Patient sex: M
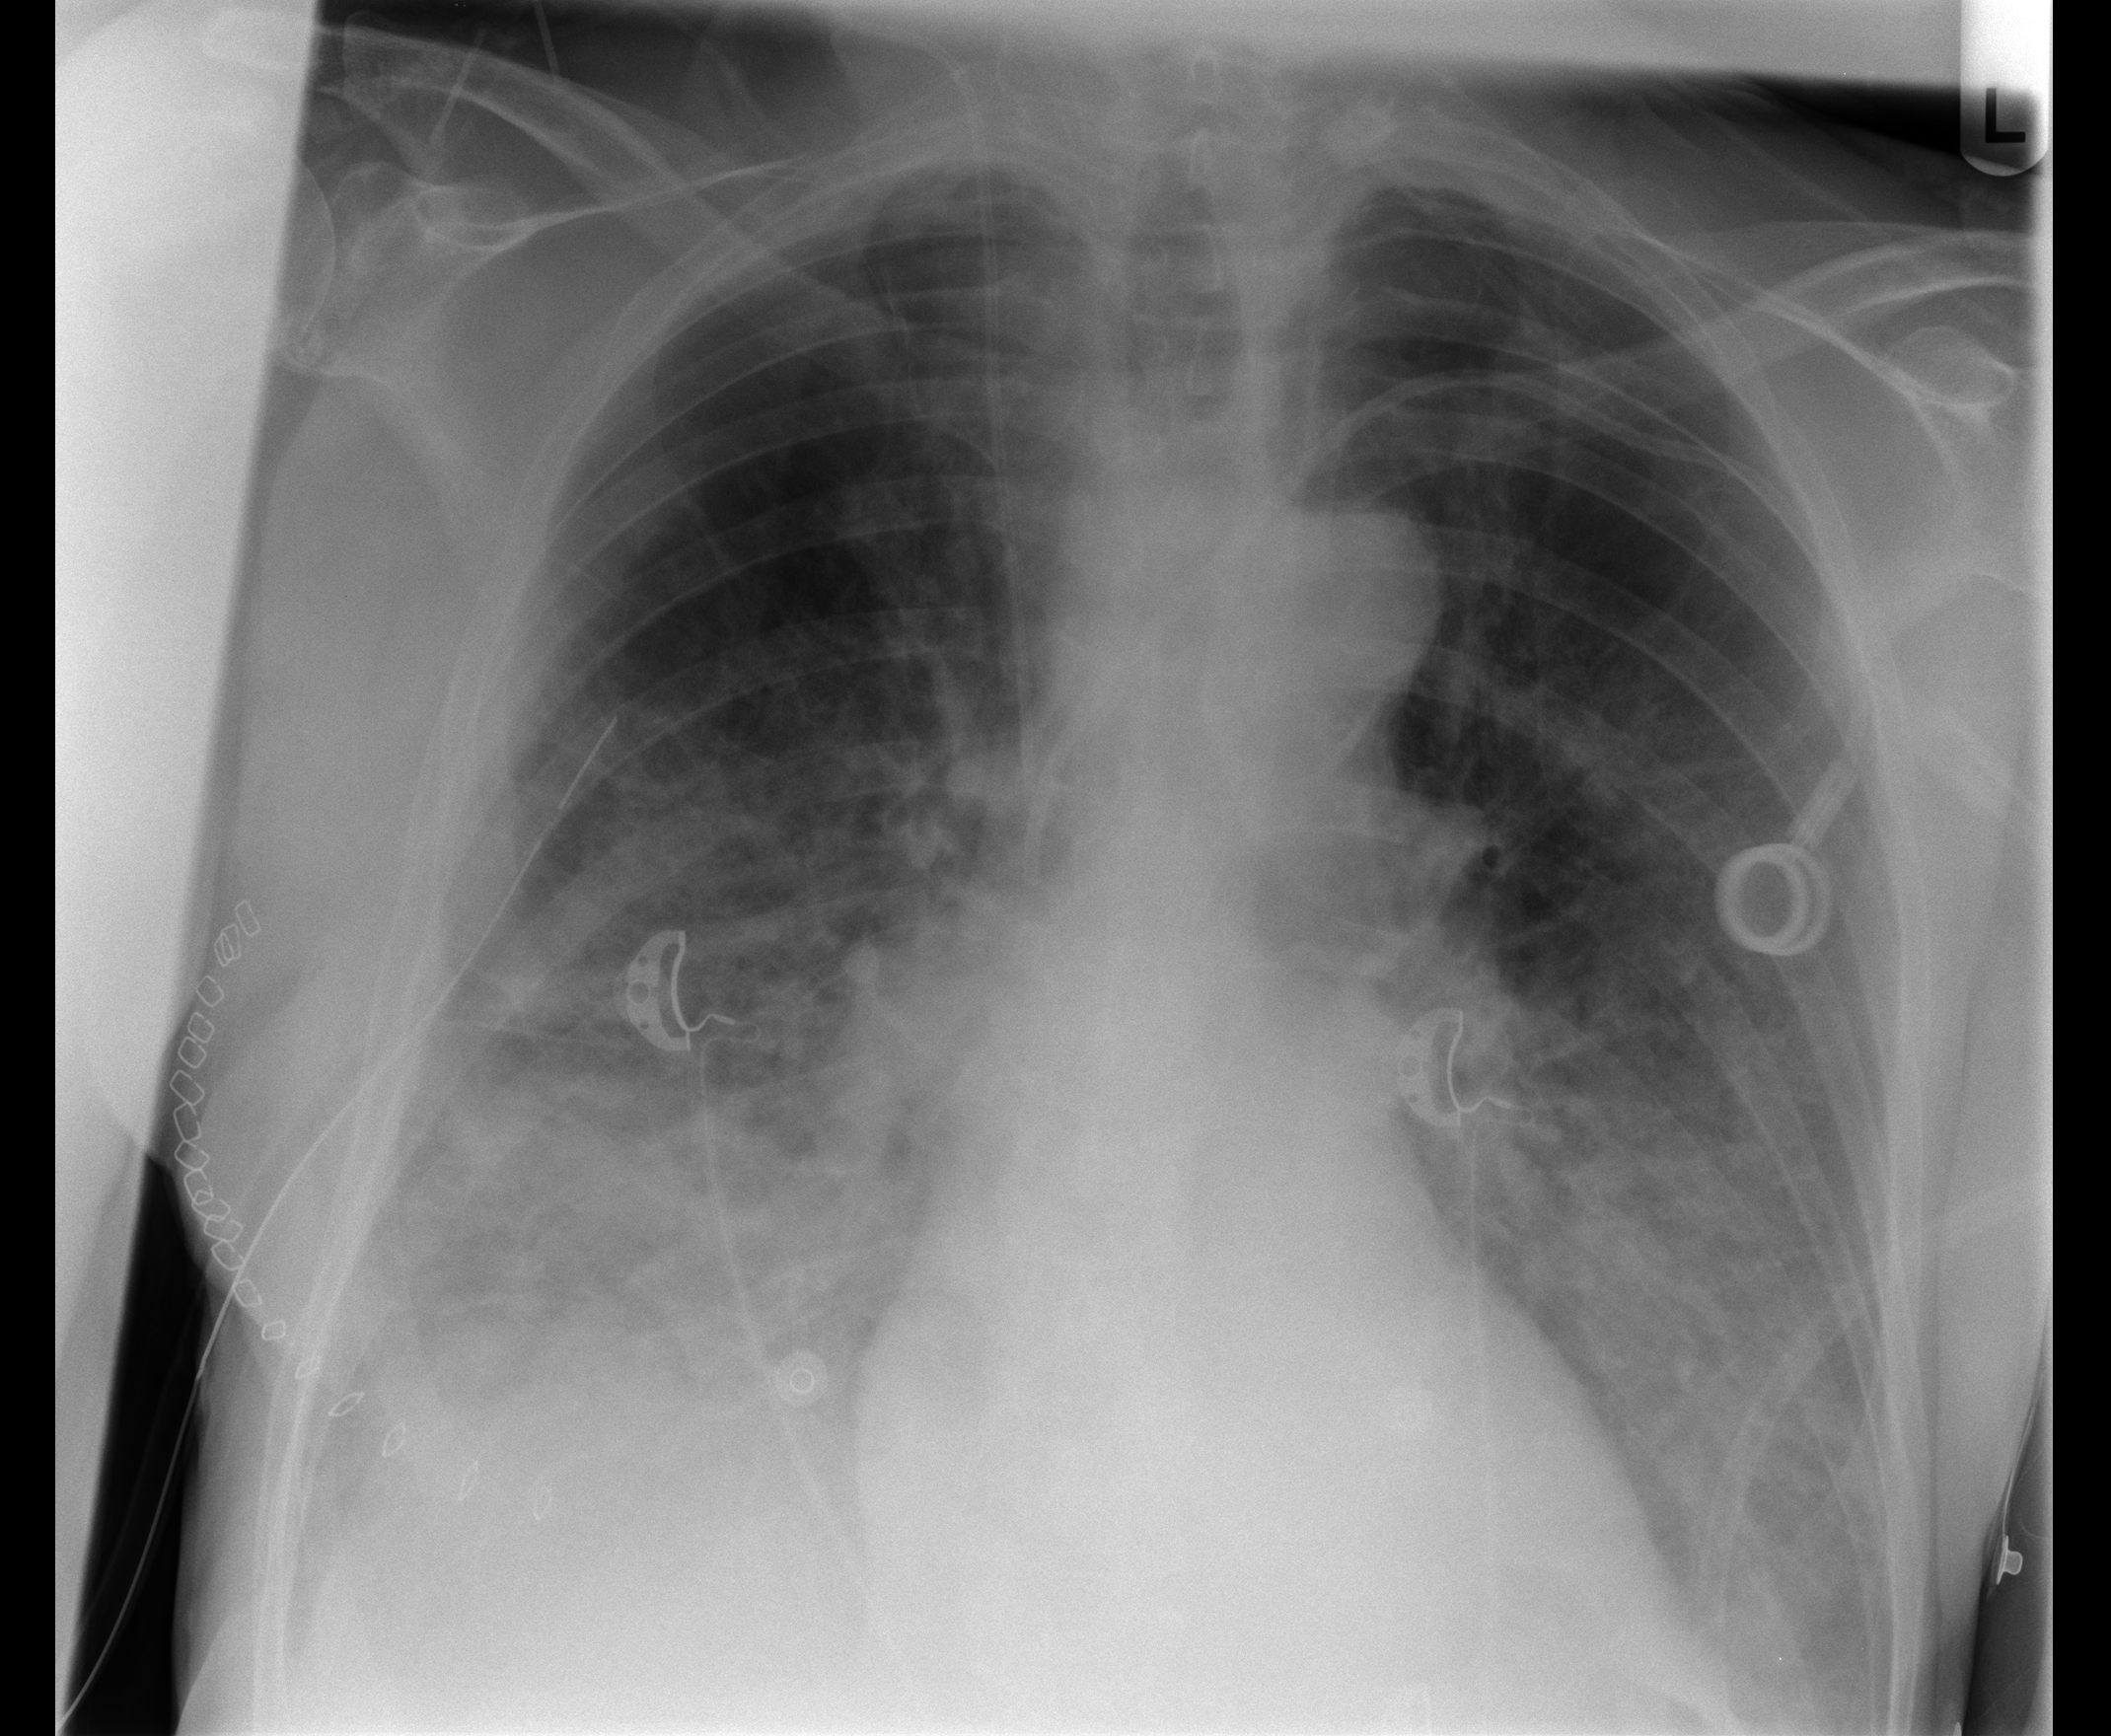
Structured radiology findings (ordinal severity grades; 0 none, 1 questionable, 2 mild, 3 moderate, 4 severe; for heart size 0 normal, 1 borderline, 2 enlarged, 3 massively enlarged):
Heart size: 0
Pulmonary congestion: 2
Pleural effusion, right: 3
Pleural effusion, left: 2
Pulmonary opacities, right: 2
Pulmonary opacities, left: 1
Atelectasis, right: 2
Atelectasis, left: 0